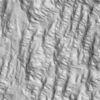
Label: not_dusty